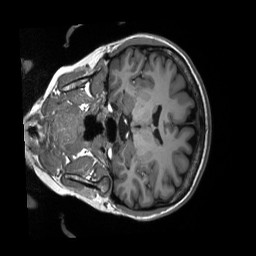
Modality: T1w
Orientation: coronal
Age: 32
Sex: female
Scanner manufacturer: siemens
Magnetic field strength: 3 T
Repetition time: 2.53 s
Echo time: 0.00219 s